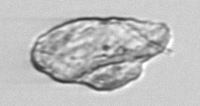
Label: detritus_transparent